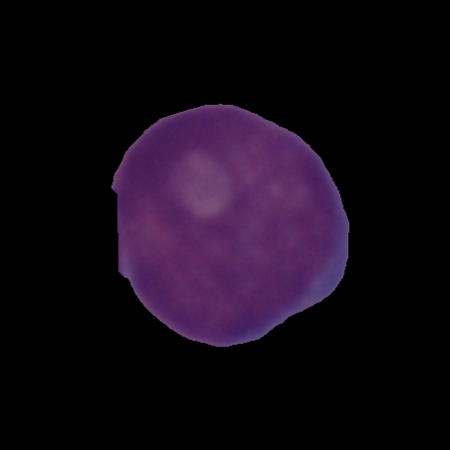
Label: cancer